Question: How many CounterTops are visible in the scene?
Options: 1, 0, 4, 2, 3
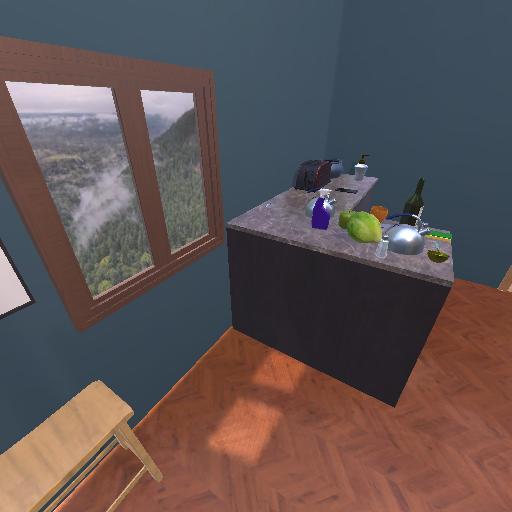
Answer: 1